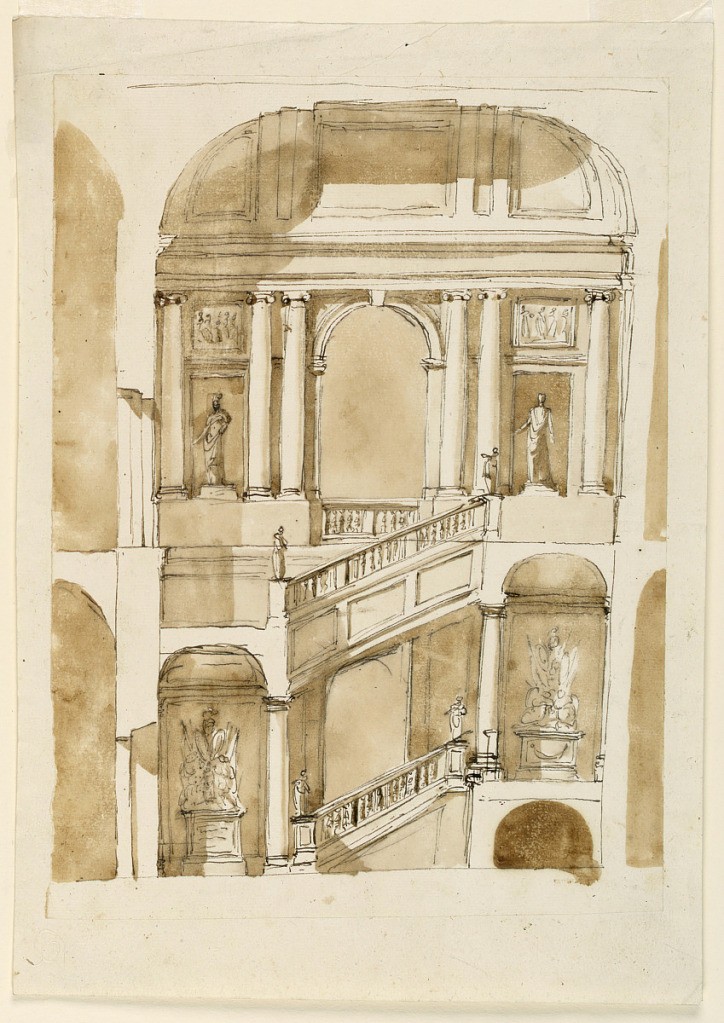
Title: Stairway
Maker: Giuseppe Barberi, Italian, 1746–1809
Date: ca. 1786–1787
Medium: Pen and brown ink, brush and brown wash on off-white laid paper, lined
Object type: Drawing
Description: Stairway. Probably for the Palazzo Braschi alle Convertite.